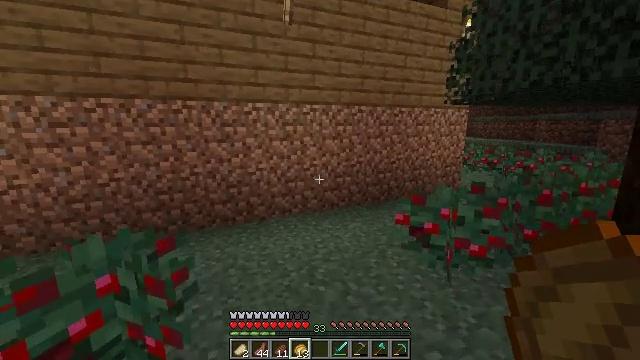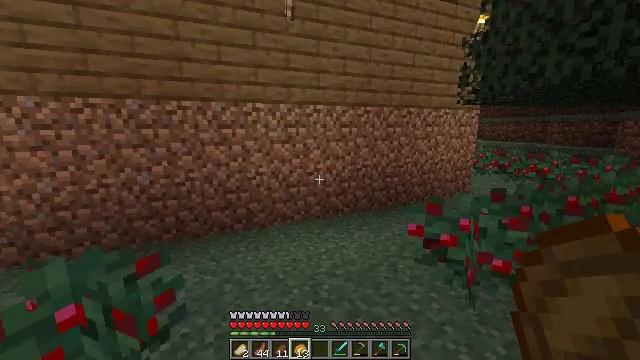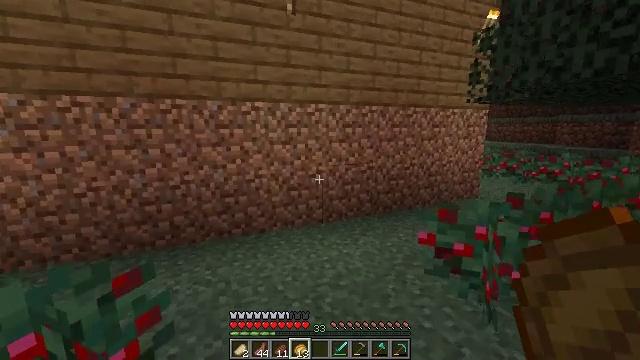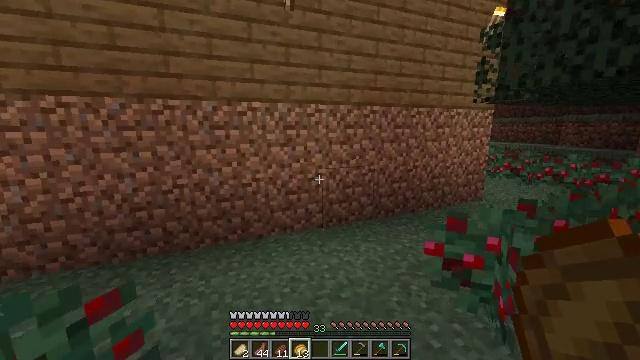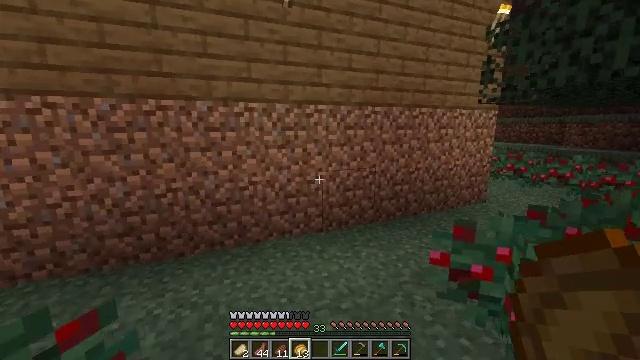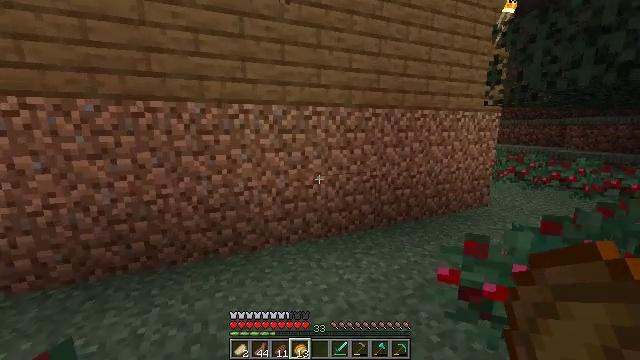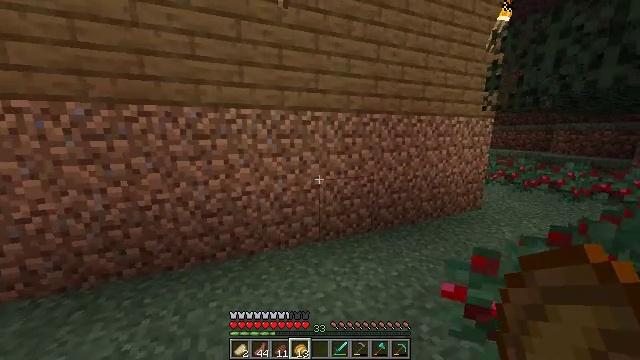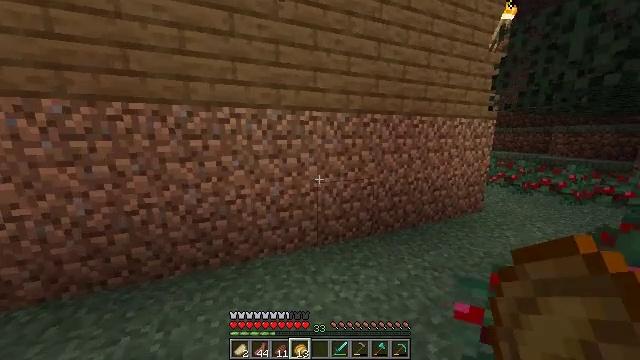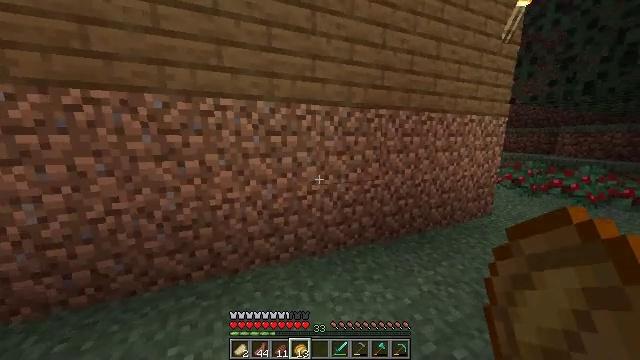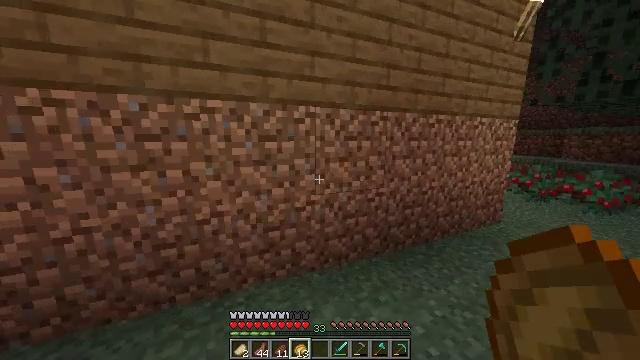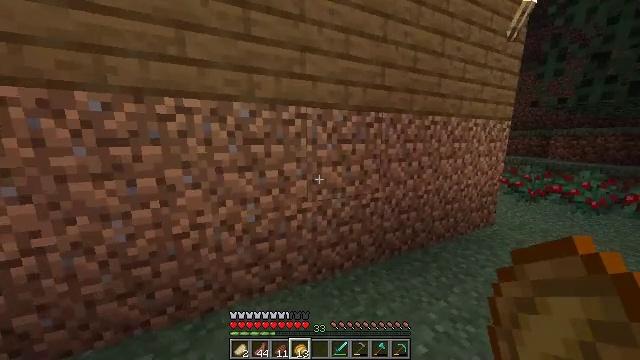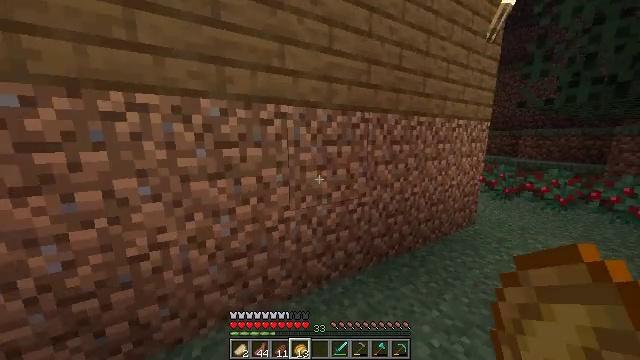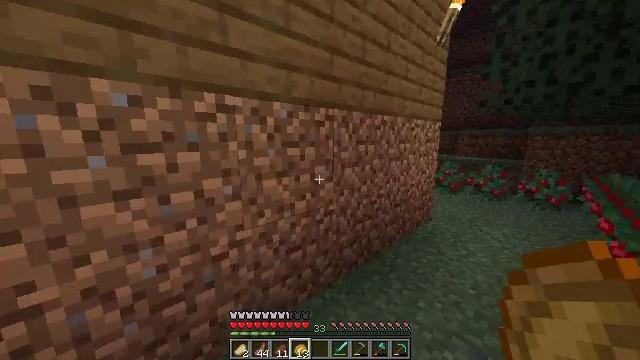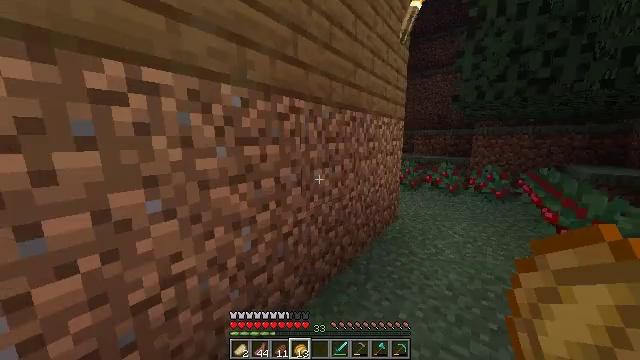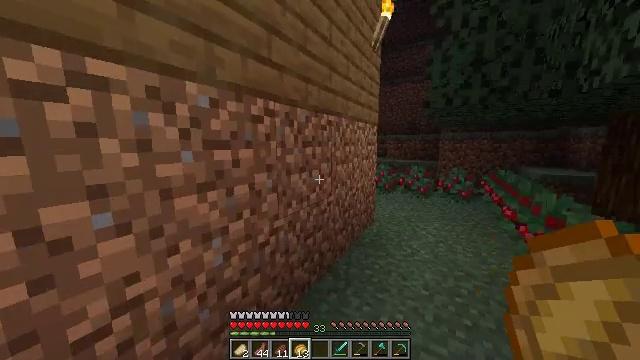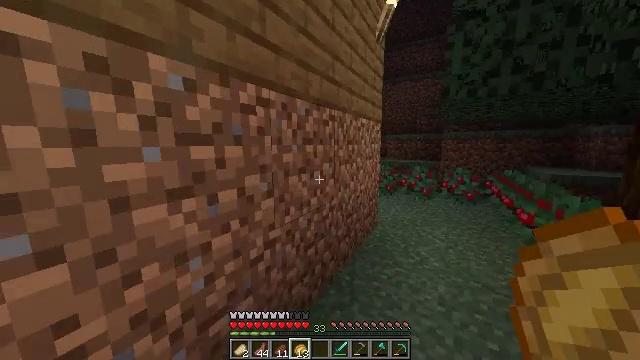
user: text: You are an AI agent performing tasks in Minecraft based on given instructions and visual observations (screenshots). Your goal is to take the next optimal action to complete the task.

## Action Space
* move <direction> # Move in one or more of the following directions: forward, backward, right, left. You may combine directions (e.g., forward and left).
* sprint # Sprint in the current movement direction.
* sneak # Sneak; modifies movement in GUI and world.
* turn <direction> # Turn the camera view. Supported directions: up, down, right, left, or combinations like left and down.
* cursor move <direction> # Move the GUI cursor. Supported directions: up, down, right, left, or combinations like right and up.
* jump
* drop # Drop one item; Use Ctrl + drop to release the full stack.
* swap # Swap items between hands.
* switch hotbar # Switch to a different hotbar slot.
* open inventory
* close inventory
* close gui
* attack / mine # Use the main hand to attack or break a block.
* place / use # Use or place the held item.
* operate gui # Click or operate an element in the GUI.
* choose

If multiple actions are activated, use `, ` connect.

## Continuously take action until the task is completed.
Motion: motion action
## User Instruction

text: Harvest carrots from the farmland.
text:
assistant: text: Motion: move forward
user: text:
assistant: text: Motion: move forward
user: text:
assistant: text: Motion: move forward
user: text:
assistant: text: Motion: move forward, sprint
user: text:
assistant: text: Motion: move forward, sprint
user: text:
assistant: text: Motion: move forward, sprint
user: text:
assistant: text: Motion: move forward, sprint
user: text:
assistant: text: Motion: move forward, sprint
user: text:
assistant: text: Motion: move forward, sprint
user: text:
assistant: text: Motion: move forward, turn right
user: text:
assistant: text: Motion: move forward, turn right
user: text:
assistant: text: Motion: move forward, turn right
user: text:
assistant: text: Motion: move forward, turn right
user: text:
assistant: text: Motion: move forward, turn right and up
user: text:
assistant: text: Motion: move forward
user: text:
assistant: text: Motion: move forward
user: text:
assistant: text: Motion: move forward
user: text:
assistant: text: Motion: move forward
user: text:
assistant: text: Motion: move forward
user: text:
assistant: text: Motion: move forward
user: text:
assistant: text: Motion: move forward and move right
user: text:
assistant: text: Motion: move forward and move right
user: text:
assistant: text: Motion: move forward and move right
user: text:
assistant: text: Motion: move forward and move right, turn left
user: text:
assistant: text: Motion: move forward and move right, sprint, turn left
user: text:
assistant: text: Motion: move forward and move right, sprint, turn left
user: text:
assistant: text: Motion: move forward and move right, sprint, turn left
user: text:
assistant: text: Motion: move forward and move right, sprint, turn left
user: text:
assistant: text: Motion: move forward, sprint, turn left
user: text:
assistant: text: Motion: move forward